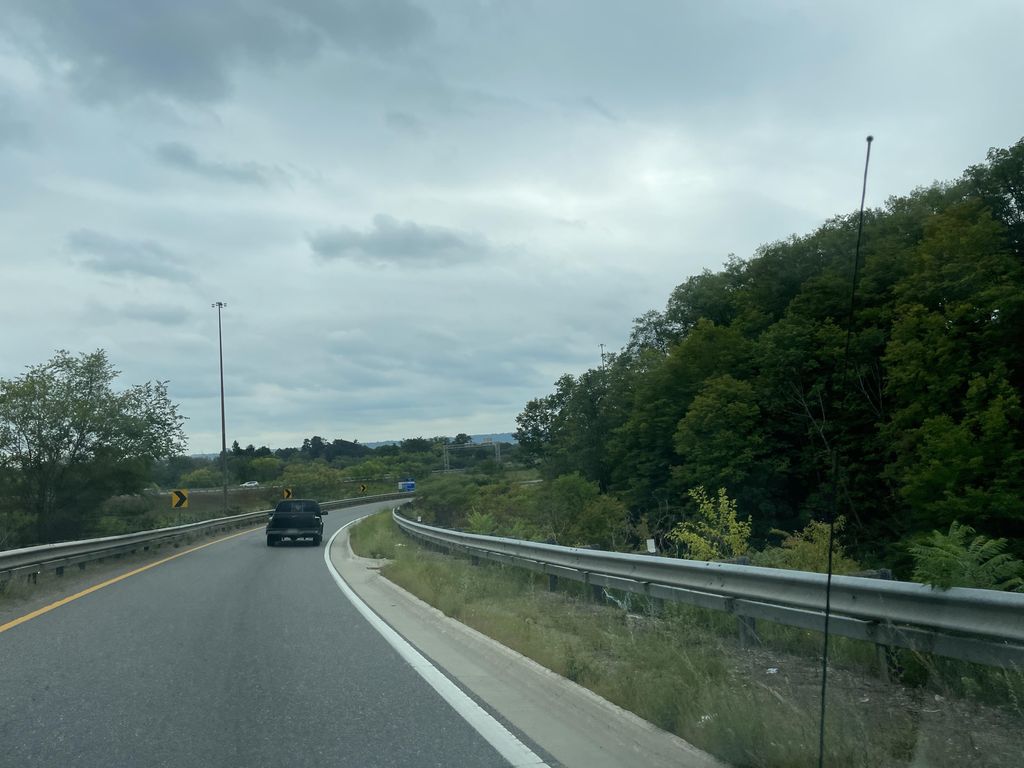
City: hamilton